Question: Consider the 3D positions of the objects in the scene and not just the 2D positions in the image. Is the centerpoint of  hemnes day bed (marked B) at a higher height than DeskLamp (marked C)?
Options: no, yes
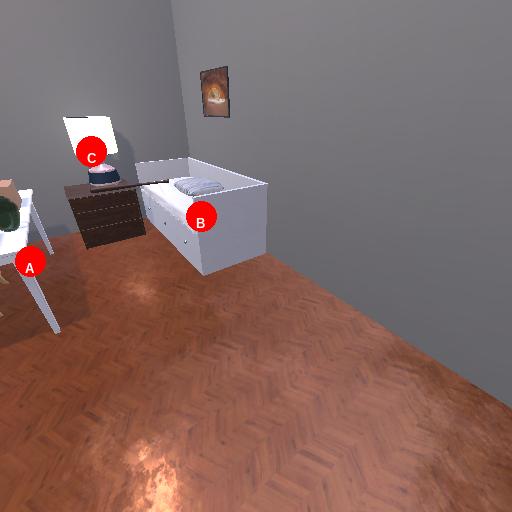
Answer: no